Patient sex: M
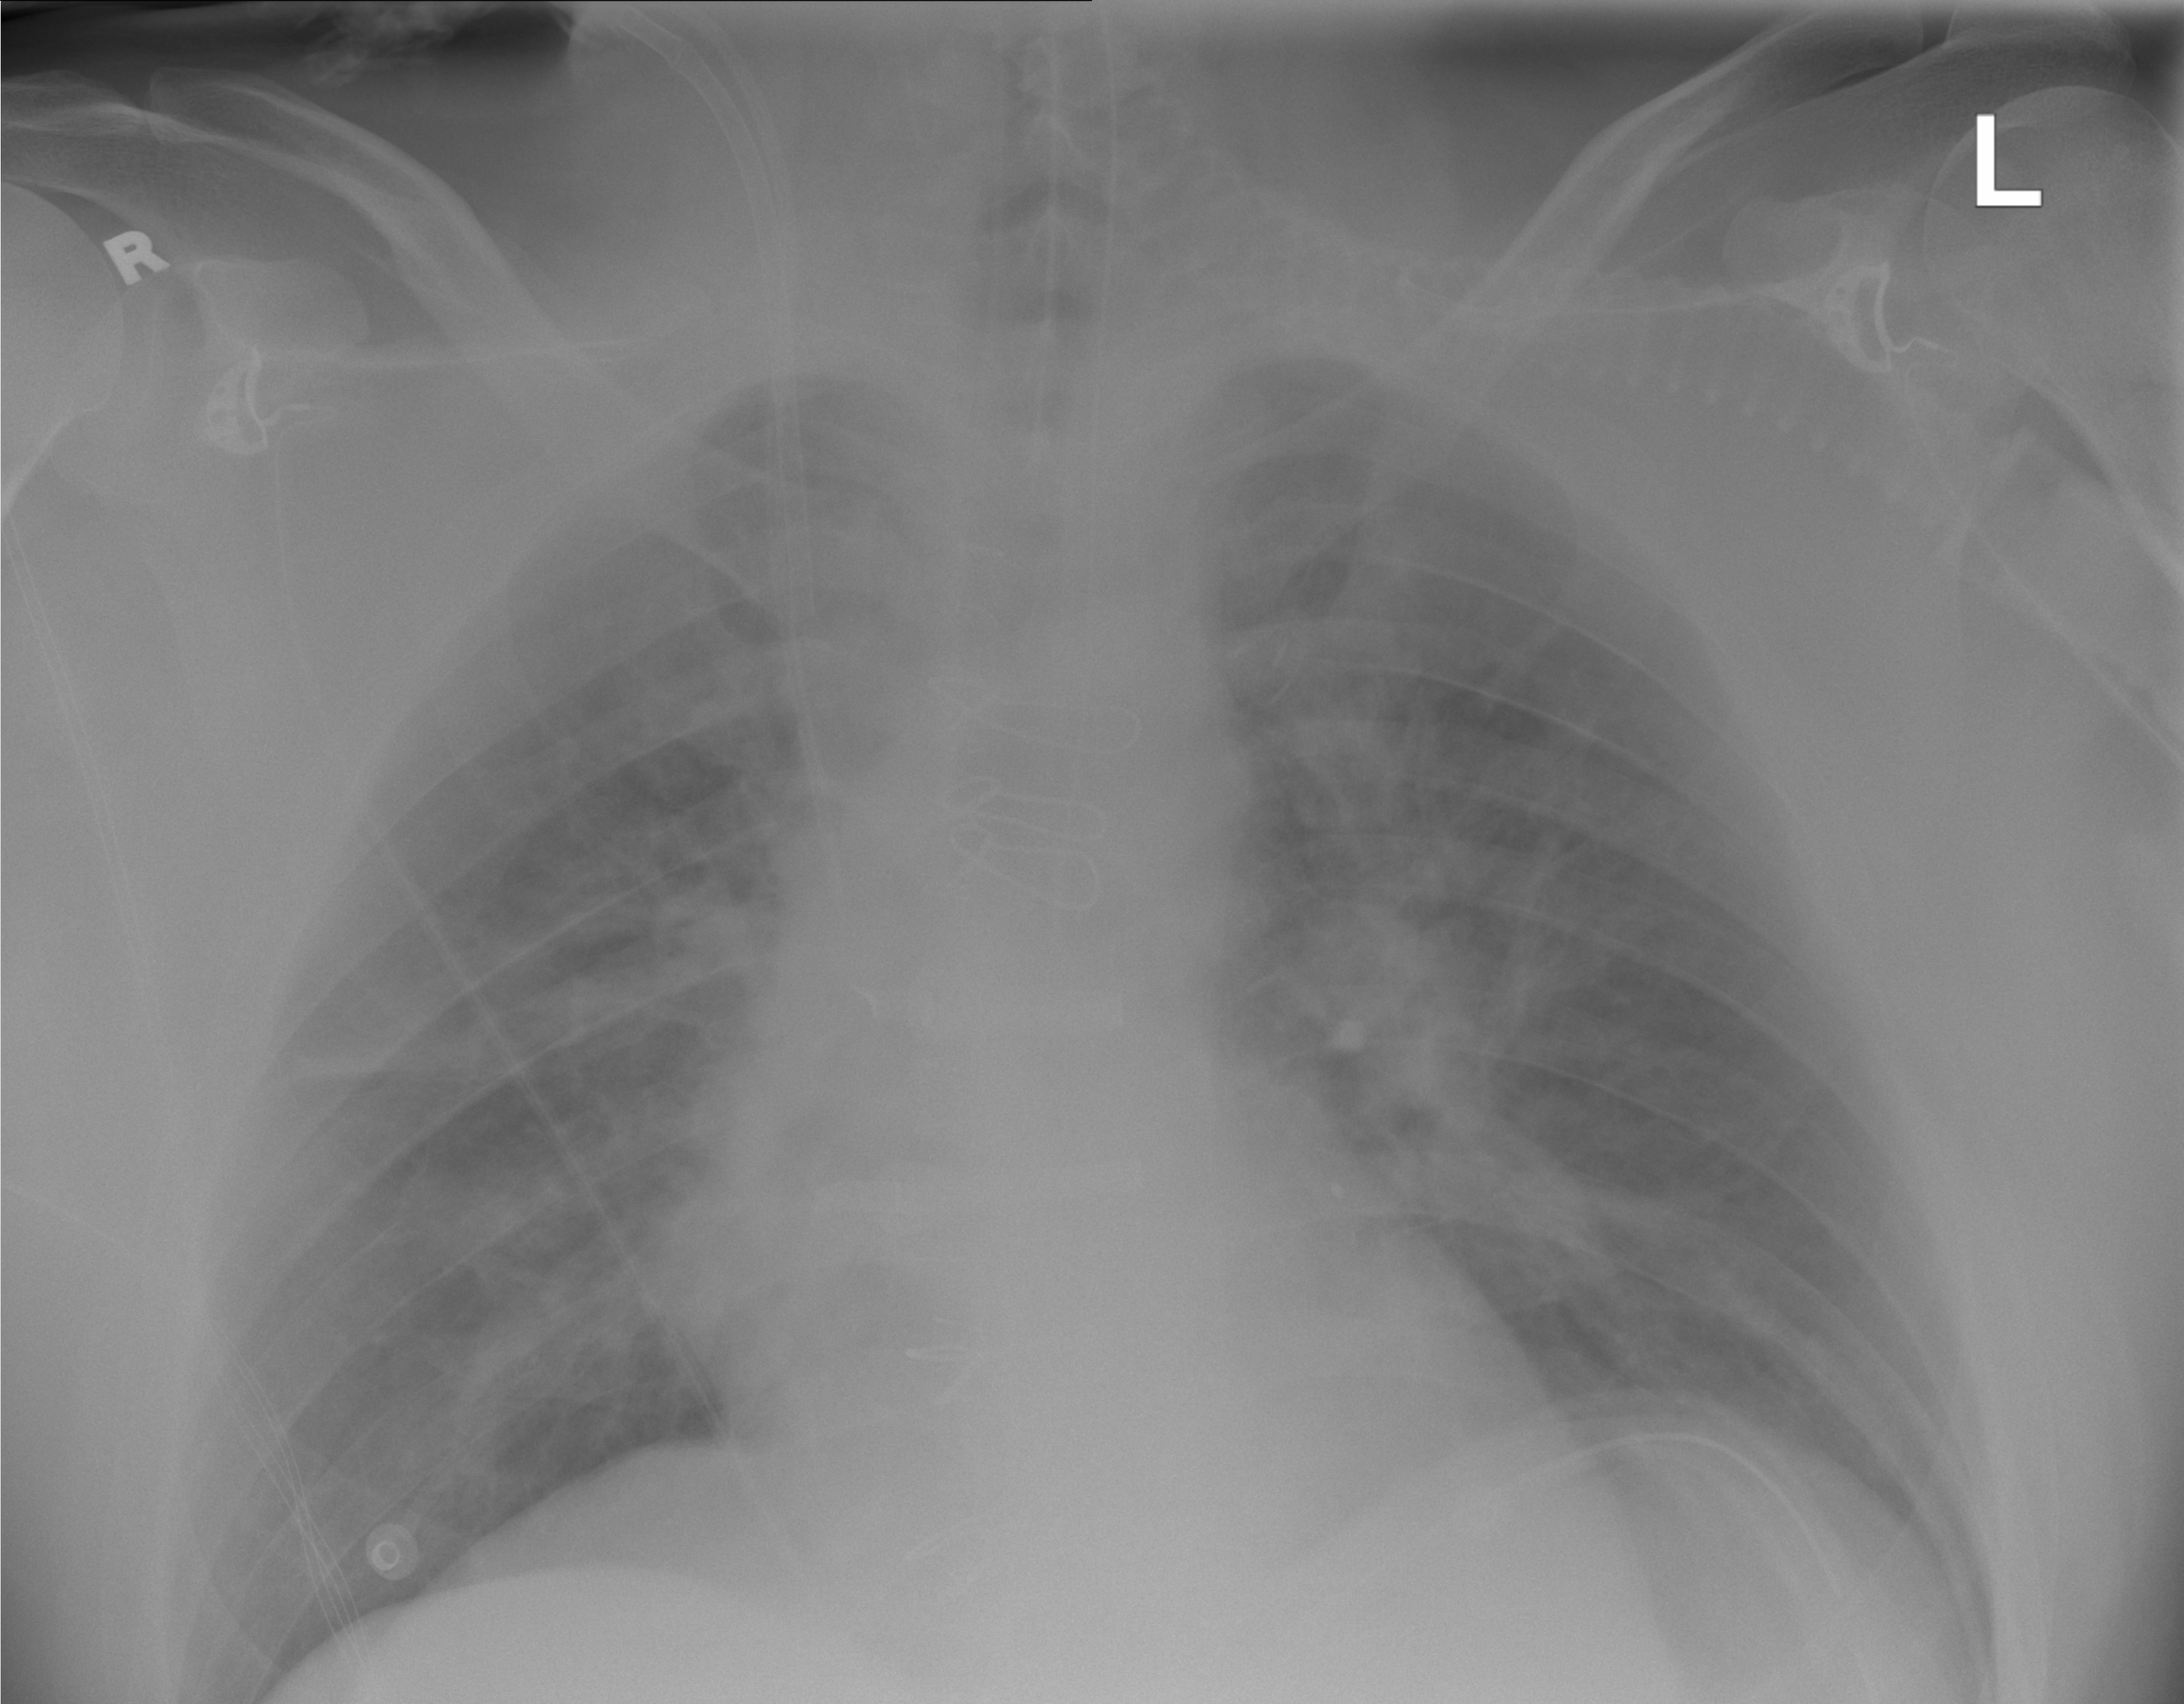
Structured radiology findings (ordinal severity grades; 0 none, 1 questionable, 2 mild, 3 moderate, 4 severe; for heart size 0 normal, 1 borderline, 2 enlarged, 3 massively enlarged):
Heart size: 1
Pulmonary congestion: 2
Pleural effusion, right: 0
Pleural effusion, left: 0
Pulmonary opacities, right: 0
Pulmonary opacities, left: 0
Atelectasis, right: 1
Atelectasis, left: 0